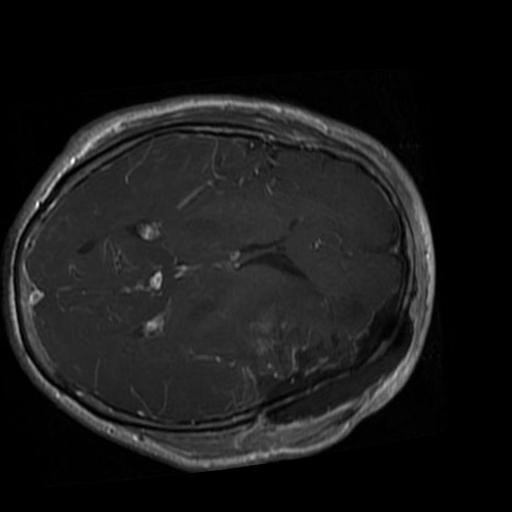
Label: brain_glioma